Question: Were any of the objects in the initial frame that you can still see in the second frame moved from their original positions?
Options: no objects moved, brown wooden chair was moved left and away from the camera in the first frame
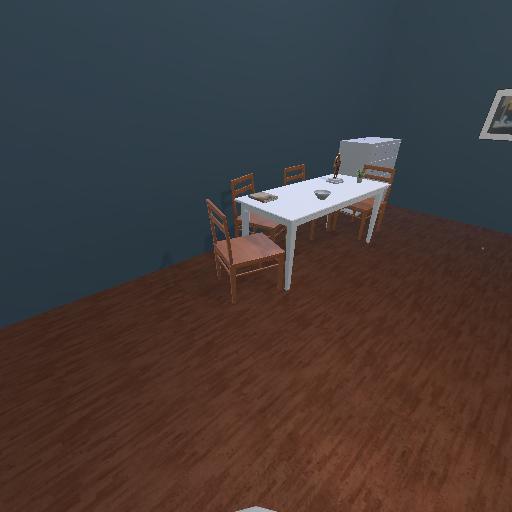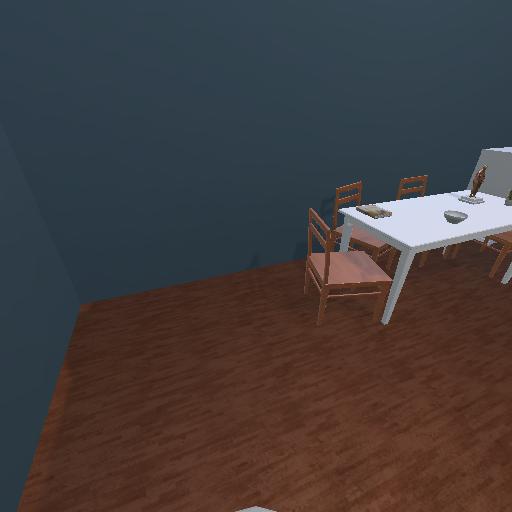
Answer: no objects moved